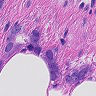
Metastatic tissue present: yes